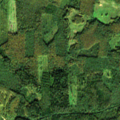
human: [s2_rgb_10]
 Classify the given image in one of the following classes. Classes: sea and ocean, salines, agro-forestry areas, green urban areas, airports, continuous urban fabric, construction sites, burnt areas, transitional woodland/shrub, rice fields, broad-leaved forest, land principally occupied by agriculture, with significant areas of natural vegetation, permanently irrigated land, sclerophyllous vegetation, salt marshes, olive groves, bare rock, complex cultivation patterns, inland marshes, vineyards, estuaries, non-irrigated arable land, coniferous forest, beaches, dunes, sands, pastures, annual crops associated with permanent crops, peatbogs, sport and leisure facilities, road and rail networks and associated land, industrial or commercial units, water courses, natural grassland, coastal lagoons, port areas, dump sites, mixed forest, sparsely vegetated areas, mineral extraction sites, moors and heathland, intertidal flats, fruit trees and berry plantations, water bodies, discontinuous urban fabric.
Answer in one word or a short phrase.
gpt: pastures, land principally occupied by agriculture, with significant areas of natural vegetation, broad-leaved forest, coniferous forest, mixed forest, transitional woodland/shrub